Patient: sex F, age 71
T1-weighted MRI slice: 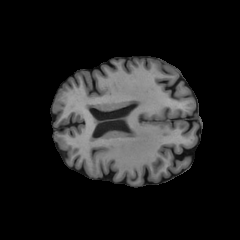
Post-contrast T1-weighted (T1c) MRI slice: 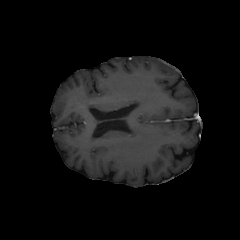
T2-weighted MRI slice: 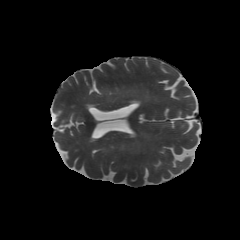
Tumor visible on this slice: no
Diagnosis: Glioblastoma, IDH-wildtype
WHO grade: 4